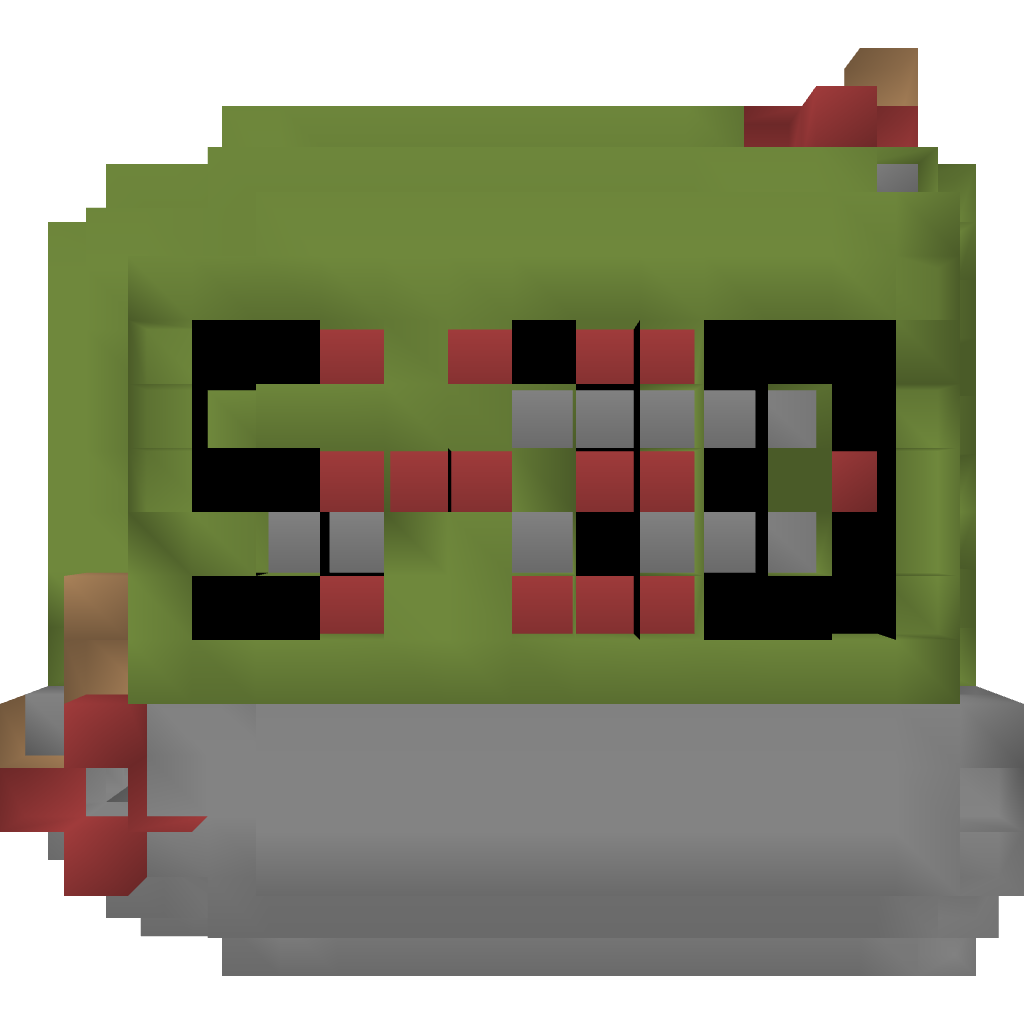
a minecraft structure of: Long Range Cannon (5-10 Module) bad low quality